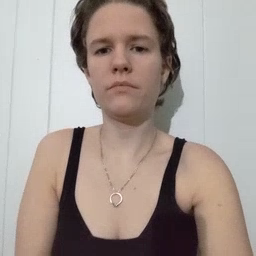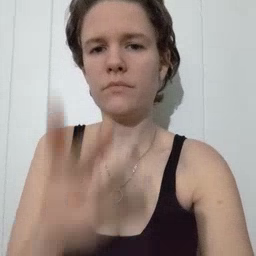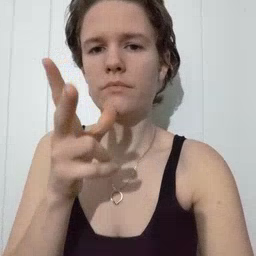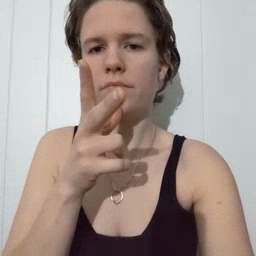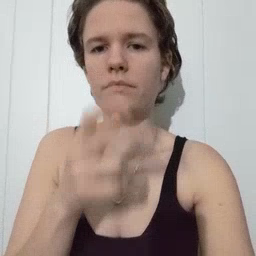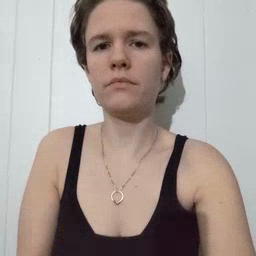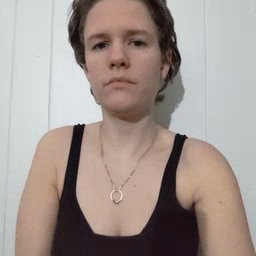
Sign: hen